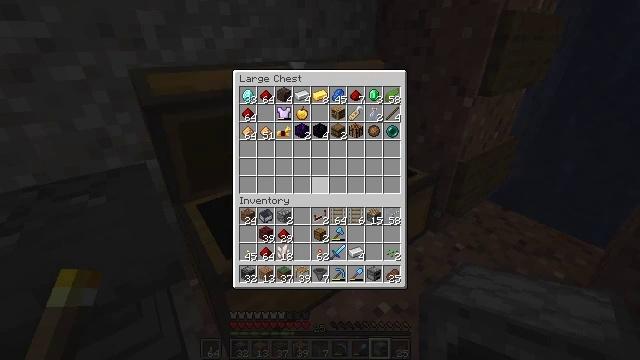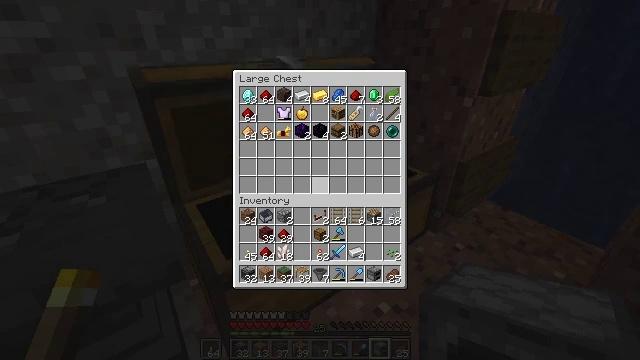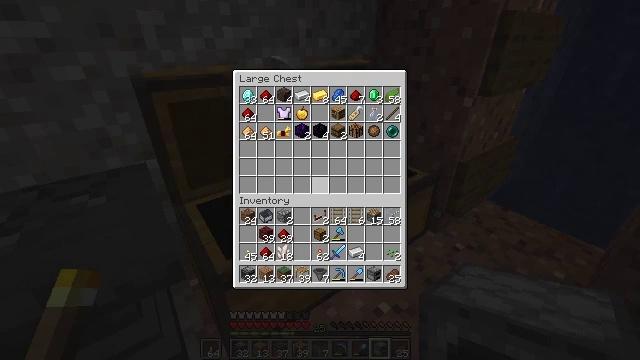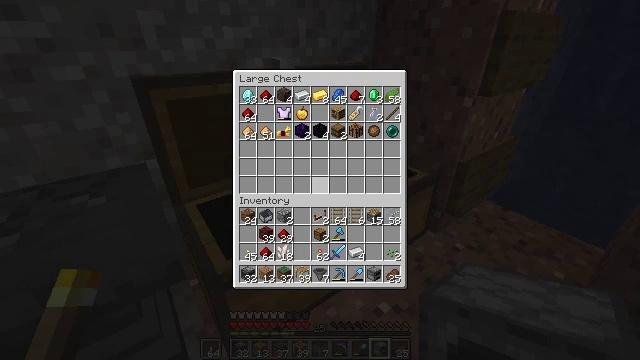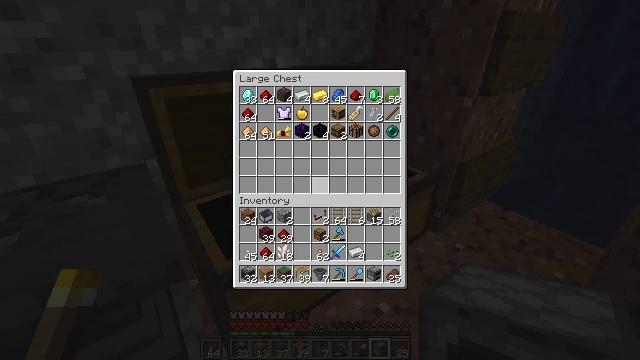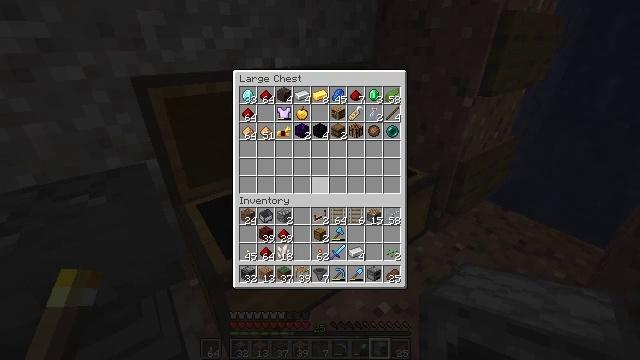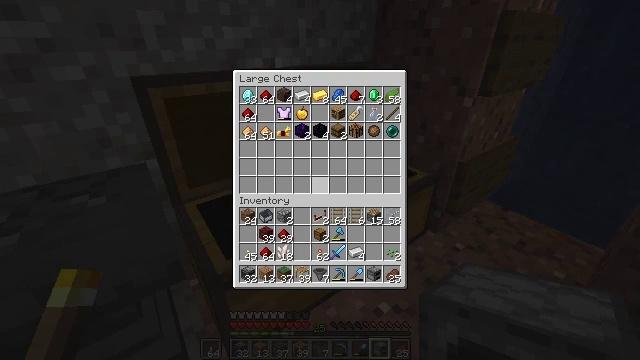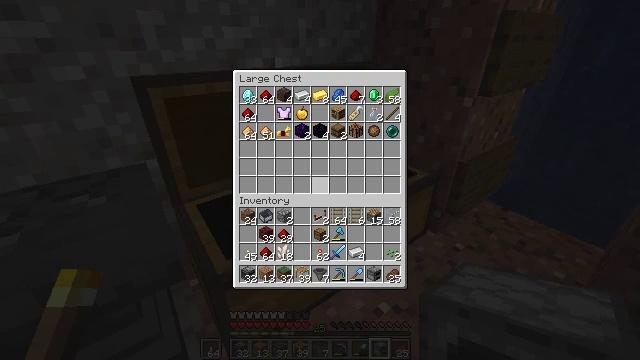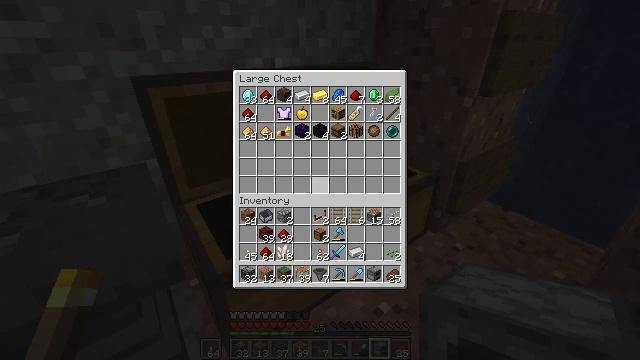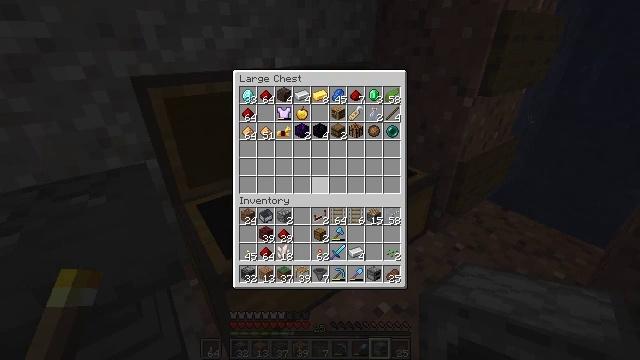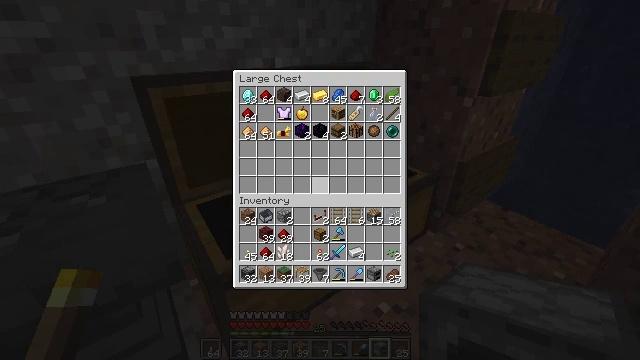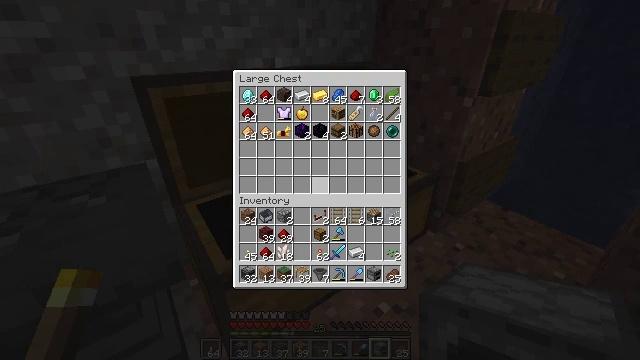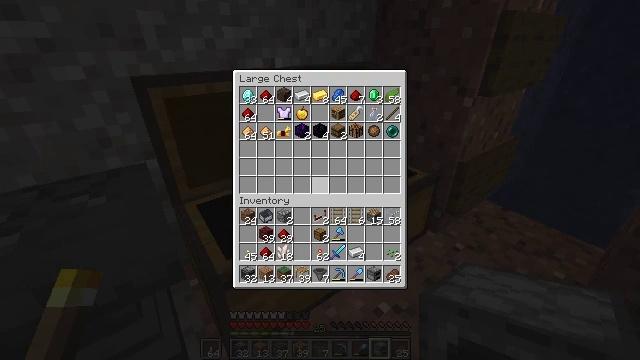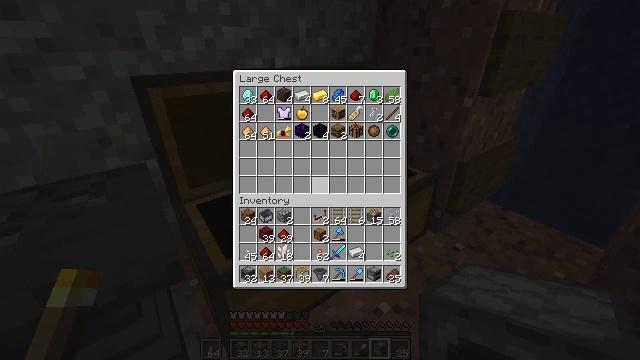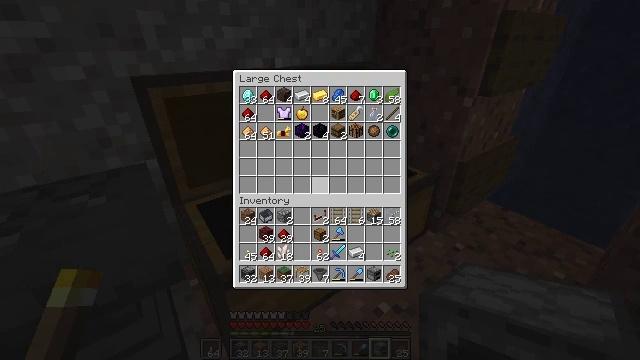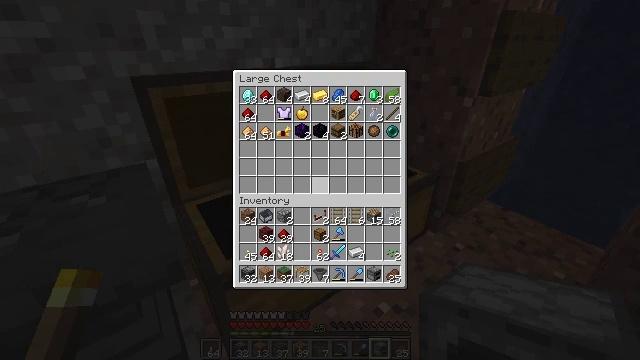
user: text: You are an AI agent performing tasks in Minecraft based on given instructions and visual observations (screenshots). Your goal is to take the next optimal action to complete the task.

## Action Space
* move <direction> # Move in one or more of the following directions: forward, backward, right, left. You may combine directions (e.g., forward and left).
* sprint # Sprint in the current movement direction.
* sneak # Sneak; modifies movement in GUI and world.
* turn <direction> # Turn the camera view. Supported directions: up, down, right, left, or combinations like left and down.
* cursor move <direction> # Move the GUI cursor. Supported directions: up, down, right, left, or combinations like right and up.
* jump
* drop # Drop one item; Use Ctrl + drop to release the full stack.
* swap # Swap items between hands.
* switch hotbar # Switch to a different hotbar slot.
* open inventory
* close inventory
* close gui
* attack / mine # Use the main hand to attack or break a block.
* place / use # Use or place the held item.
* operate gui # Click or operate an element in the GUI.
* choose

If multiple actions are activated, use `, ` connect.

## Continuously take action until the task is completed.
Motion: motion action
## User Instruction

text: Craft a powered rail with gold, sticks, and redstone.
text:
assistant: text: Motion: no_op
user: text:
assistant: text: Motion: no_op
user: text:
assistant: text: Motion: no_op
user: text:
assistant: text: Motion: no_op
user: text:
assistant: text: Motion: no_op
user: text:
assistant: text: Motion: no_op
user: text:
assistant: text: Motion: no_op
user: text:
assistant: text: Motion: no_op
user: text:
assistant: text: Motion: no_op
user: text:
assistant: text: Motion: no_op
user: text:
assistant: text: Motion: no_op
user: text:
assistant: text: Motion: no_op
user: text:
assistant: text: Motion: no_op
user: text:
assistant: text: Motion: no_op
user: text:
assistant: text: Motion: no_op
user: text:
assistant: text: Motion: no_op
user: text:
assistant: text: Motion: no_op
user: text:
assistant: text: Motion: no_op
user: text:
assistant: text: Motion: no_op
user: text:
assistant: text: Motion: cursor move up
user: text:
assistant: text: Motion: cursor move up
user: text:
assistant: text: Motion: cursor move up
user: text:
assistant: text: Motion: no_op
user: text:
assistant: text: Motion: cursor move up
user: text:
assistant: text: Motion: no_op
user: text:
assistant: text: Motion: no_op
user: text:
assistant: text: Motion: no_op
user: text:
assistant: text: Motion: cursor move left
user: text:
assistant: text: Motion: sneak
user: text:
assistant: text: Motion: sneak